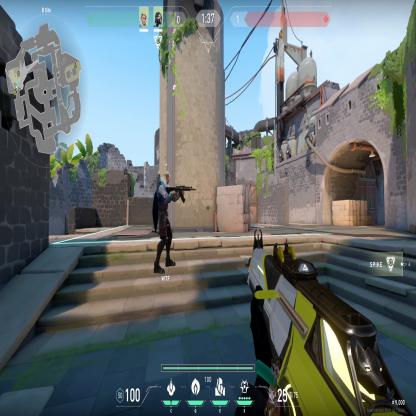
Label: teammate